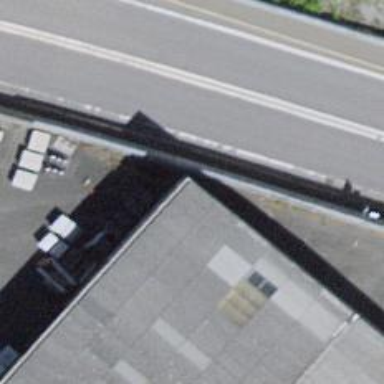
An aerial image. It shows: Wall barrier.